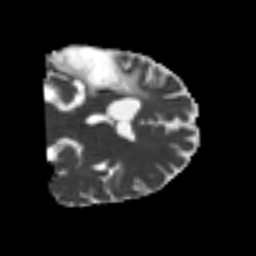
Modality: MD
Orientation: coronal
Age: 43
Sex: male
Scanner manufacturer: siemens
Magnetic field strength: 3 T
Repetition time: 4.999 s
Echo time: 0.07946 s